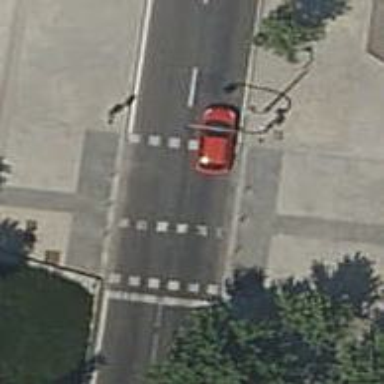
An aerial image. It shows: Zebra crossing with traffic signals.